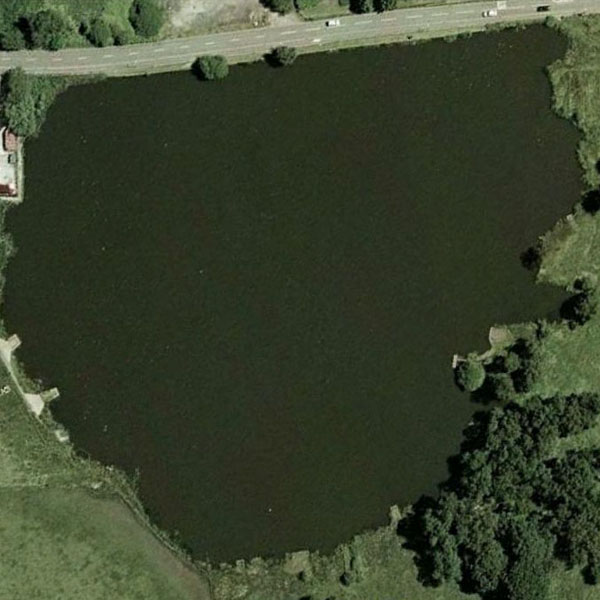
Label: Pond